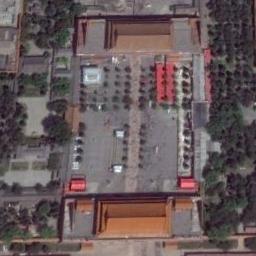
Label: palace